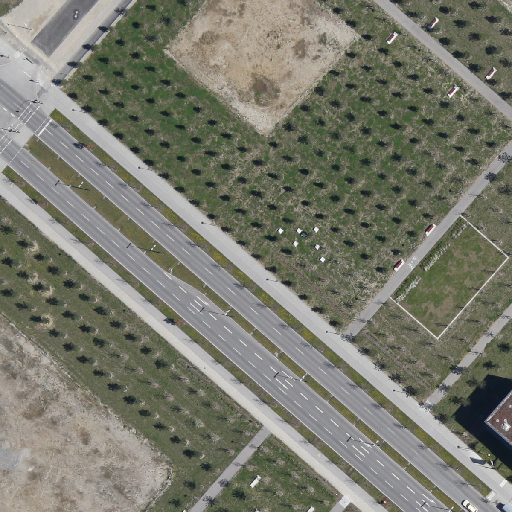
Referring expression: impervious surface